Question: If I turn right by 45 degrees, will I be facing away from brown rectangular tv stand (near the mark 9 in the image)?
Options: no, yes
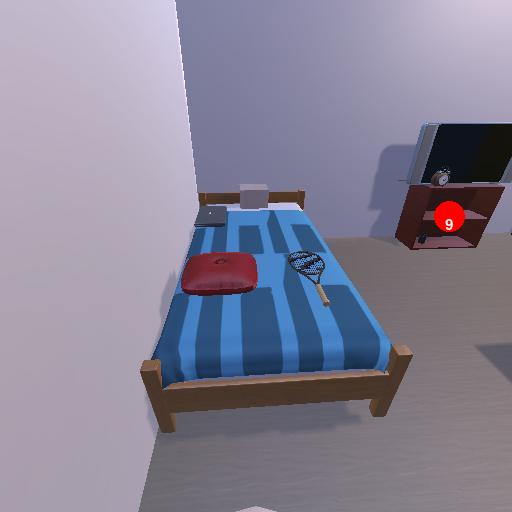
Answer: no